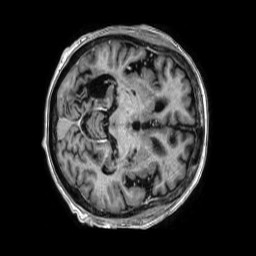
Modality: T1w
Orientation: axial
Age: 68
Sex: female
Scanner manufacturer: philips
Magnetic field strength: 1.5 T
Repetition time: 0.007148 s
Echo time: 0.003231 s